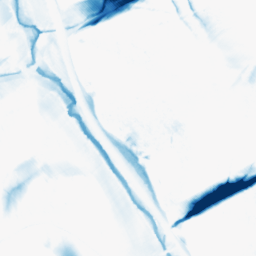
Category: morphological
Decomposition family: morphological_diamond
Decomposition parameters: operation: closing
radius: 20
Upsampling method: bilinear
Upsampling parameters: scale: 2
Upsampling scale: 2